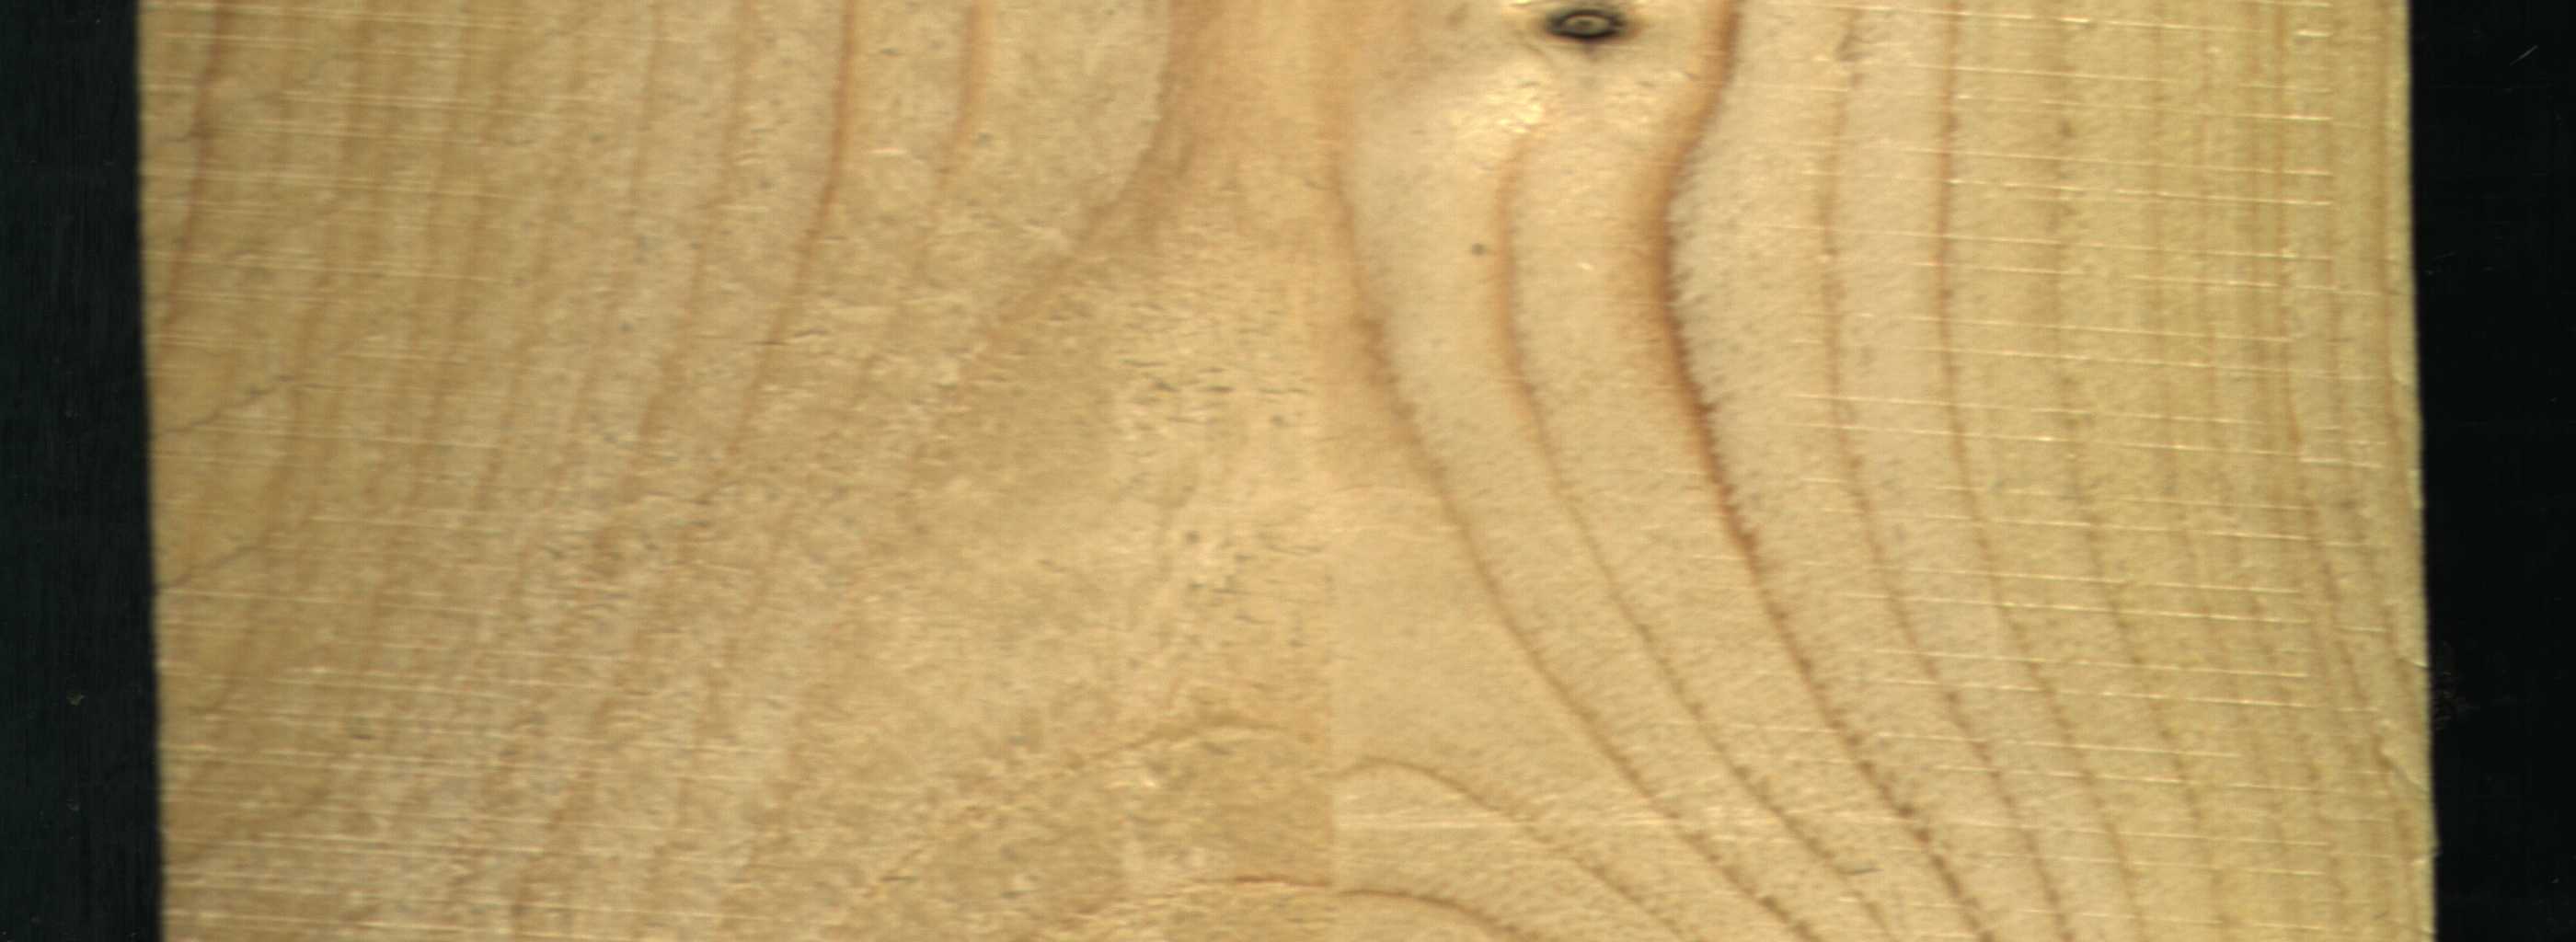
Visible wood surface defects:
Dead_Knot